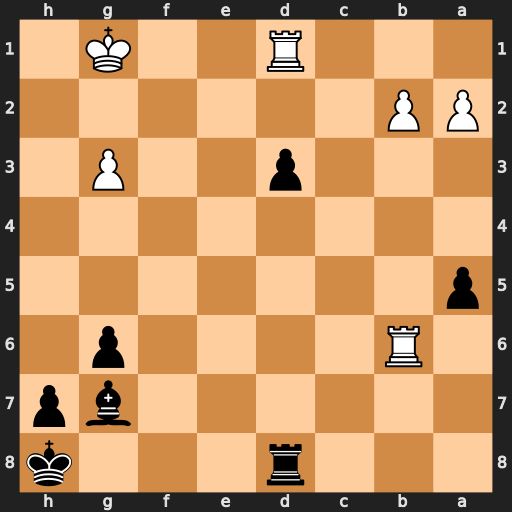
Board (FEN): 3r3k/6bp/1R4p1/p7/8/3p2P1/PP6/3R2K1
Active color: b
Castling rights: -
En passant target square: -
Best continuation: Bd4+ Kg2 Bxb6